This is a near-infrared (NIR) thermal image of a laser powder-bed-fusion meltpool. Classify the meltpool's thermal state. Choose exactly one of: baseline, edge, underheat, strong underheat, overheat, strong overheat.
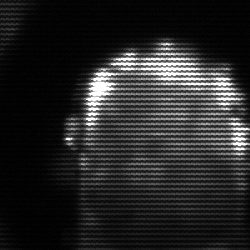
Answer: baseline